Question: i have an app in which i want a layout in which two textview one align on left side other on right side.right now i am getting textview which is not getting align,how to do that i dont know.please help me to get it.
'''
LinearLayout relativeLayout = null;
relativeLayout = new LinearLayout(getContext());
relativeLayout.setOrientation(LinearLayout.HORIZONTAL);
RelativeLayout.LayoutParams relativeLayoutParams;
final TextView[] textView = new TextView[3];
// 1st TextView
textView[0] = new TextView(getContext());
textView[1] = new TextView(getContext());
relativeLayoutParams = new RelativeLayout.LayoutParams(width,
LayoutParams.WRAP_CONTENT);
textView[0].setPadding(10, 10, 5, 5);
textView[0].setText("");
textView[0].setId(1); // changed id from 0 to 1
textView[0].setText(object.getCCInfoLeft());
textView[0].setGravity(Gravity.LEFT);
if (textView[0] != null
&& !textView[0].getText().equals("null")) {
relativeLayout.addView(textView[0], relativeLayoutParams);
textView[1].setText("");
textView[1].setTextAlignment(Gravity.RIGHT);
textView[1].setText(object.getCCInfoRight());
textView[1].setGravity(Gravity.RIGHT);
textView[1].setPadding(100, 10, 5, 5);
LinearLayout.LayoutParams rightGravityParams = new LinearLayout.LayoutParams(
LayoutParams.WRAP_CONTENT, LayoutParams.WRAP_CONTENT);
rightGravityParams.gravity = Gravity.RIGHT;
relativeLayout.addView(textView[1], rightGravityParams);
}
'''
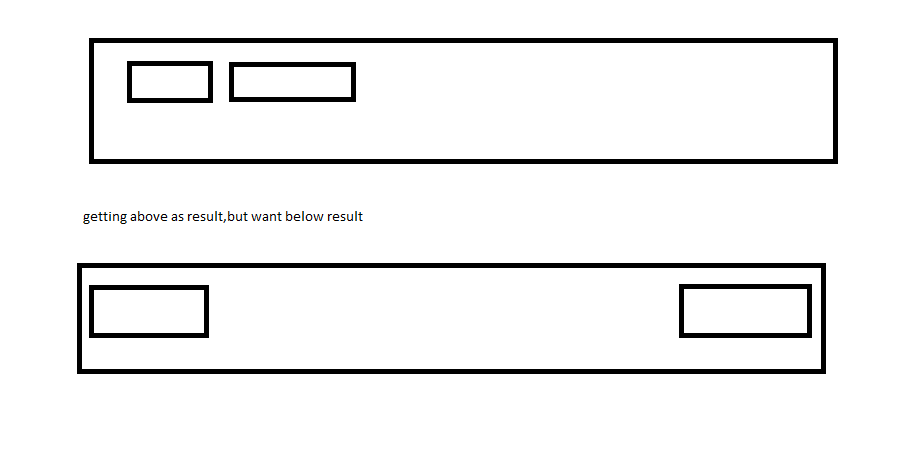
Answer: If I understand right, you are trying to put the TextViews side by side?
In this case, you should use alignParent parameter, try this:
'''
RelativeLayout.LayoutParams TVparams = (RelativeLayout.LayoutParams)yourRightTextView.getLayoutParams();
TVparams.addRule(RelativeLayout.ALIGN_PARENT_RIGHT);
//add next line just if you want it in the same line of the left one
TVparams.addRule(RelativeLayout.RIGHT_OF, R.id.yourLefttextView);
yourRightTextView.setLayoutParams(params);
'''